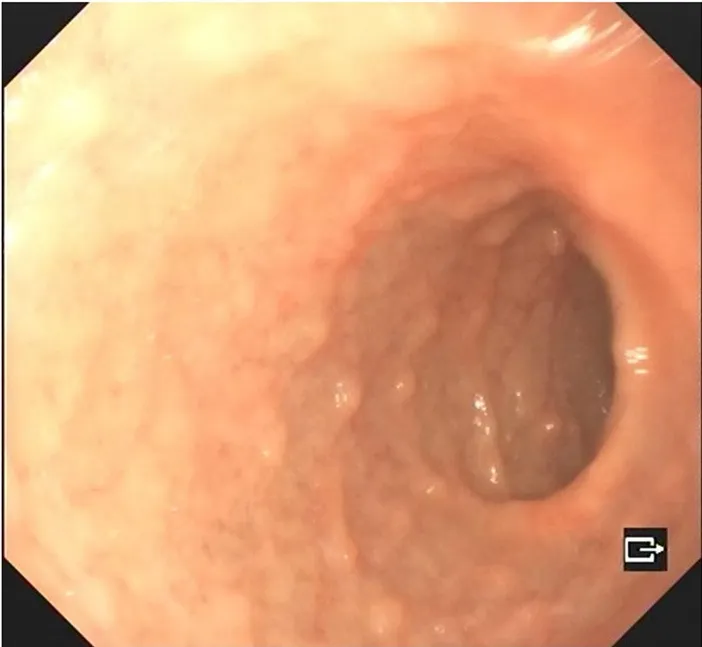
Esophagogastroduodenoscopy showed multifocal raised nodules in the duodenal bulb.
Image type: endoscopy (gi_endoscopy)